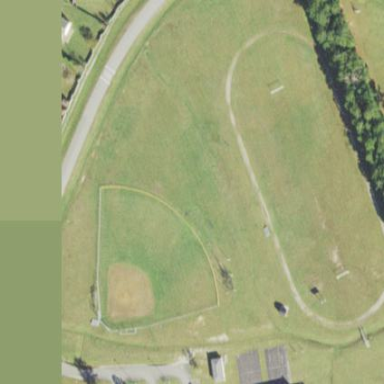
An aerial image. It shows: Track located within leisure land area.